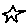
Label: star